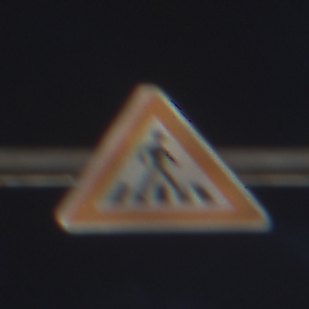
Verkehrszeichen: FussgaengerueberwegLinks
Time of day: Night
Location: Outdoor (Urban)
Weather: PartlyCloudy
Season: NotSpecified
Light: Artificial